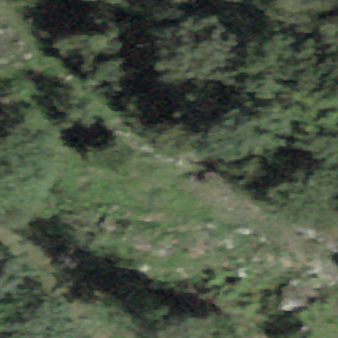
Label: other